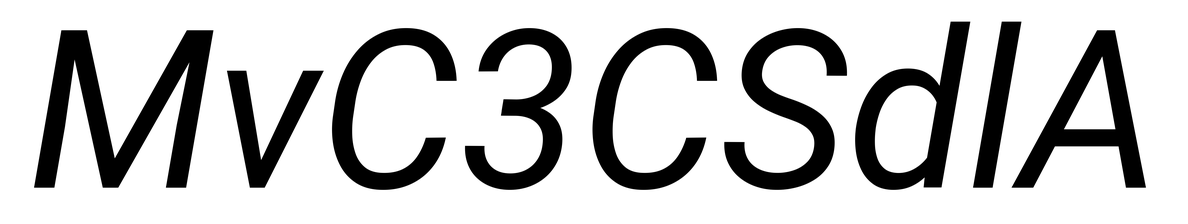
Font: Roboto-Italic_Italic